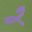
Label: 2